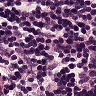
Metastatic tissue present: no